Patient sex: F
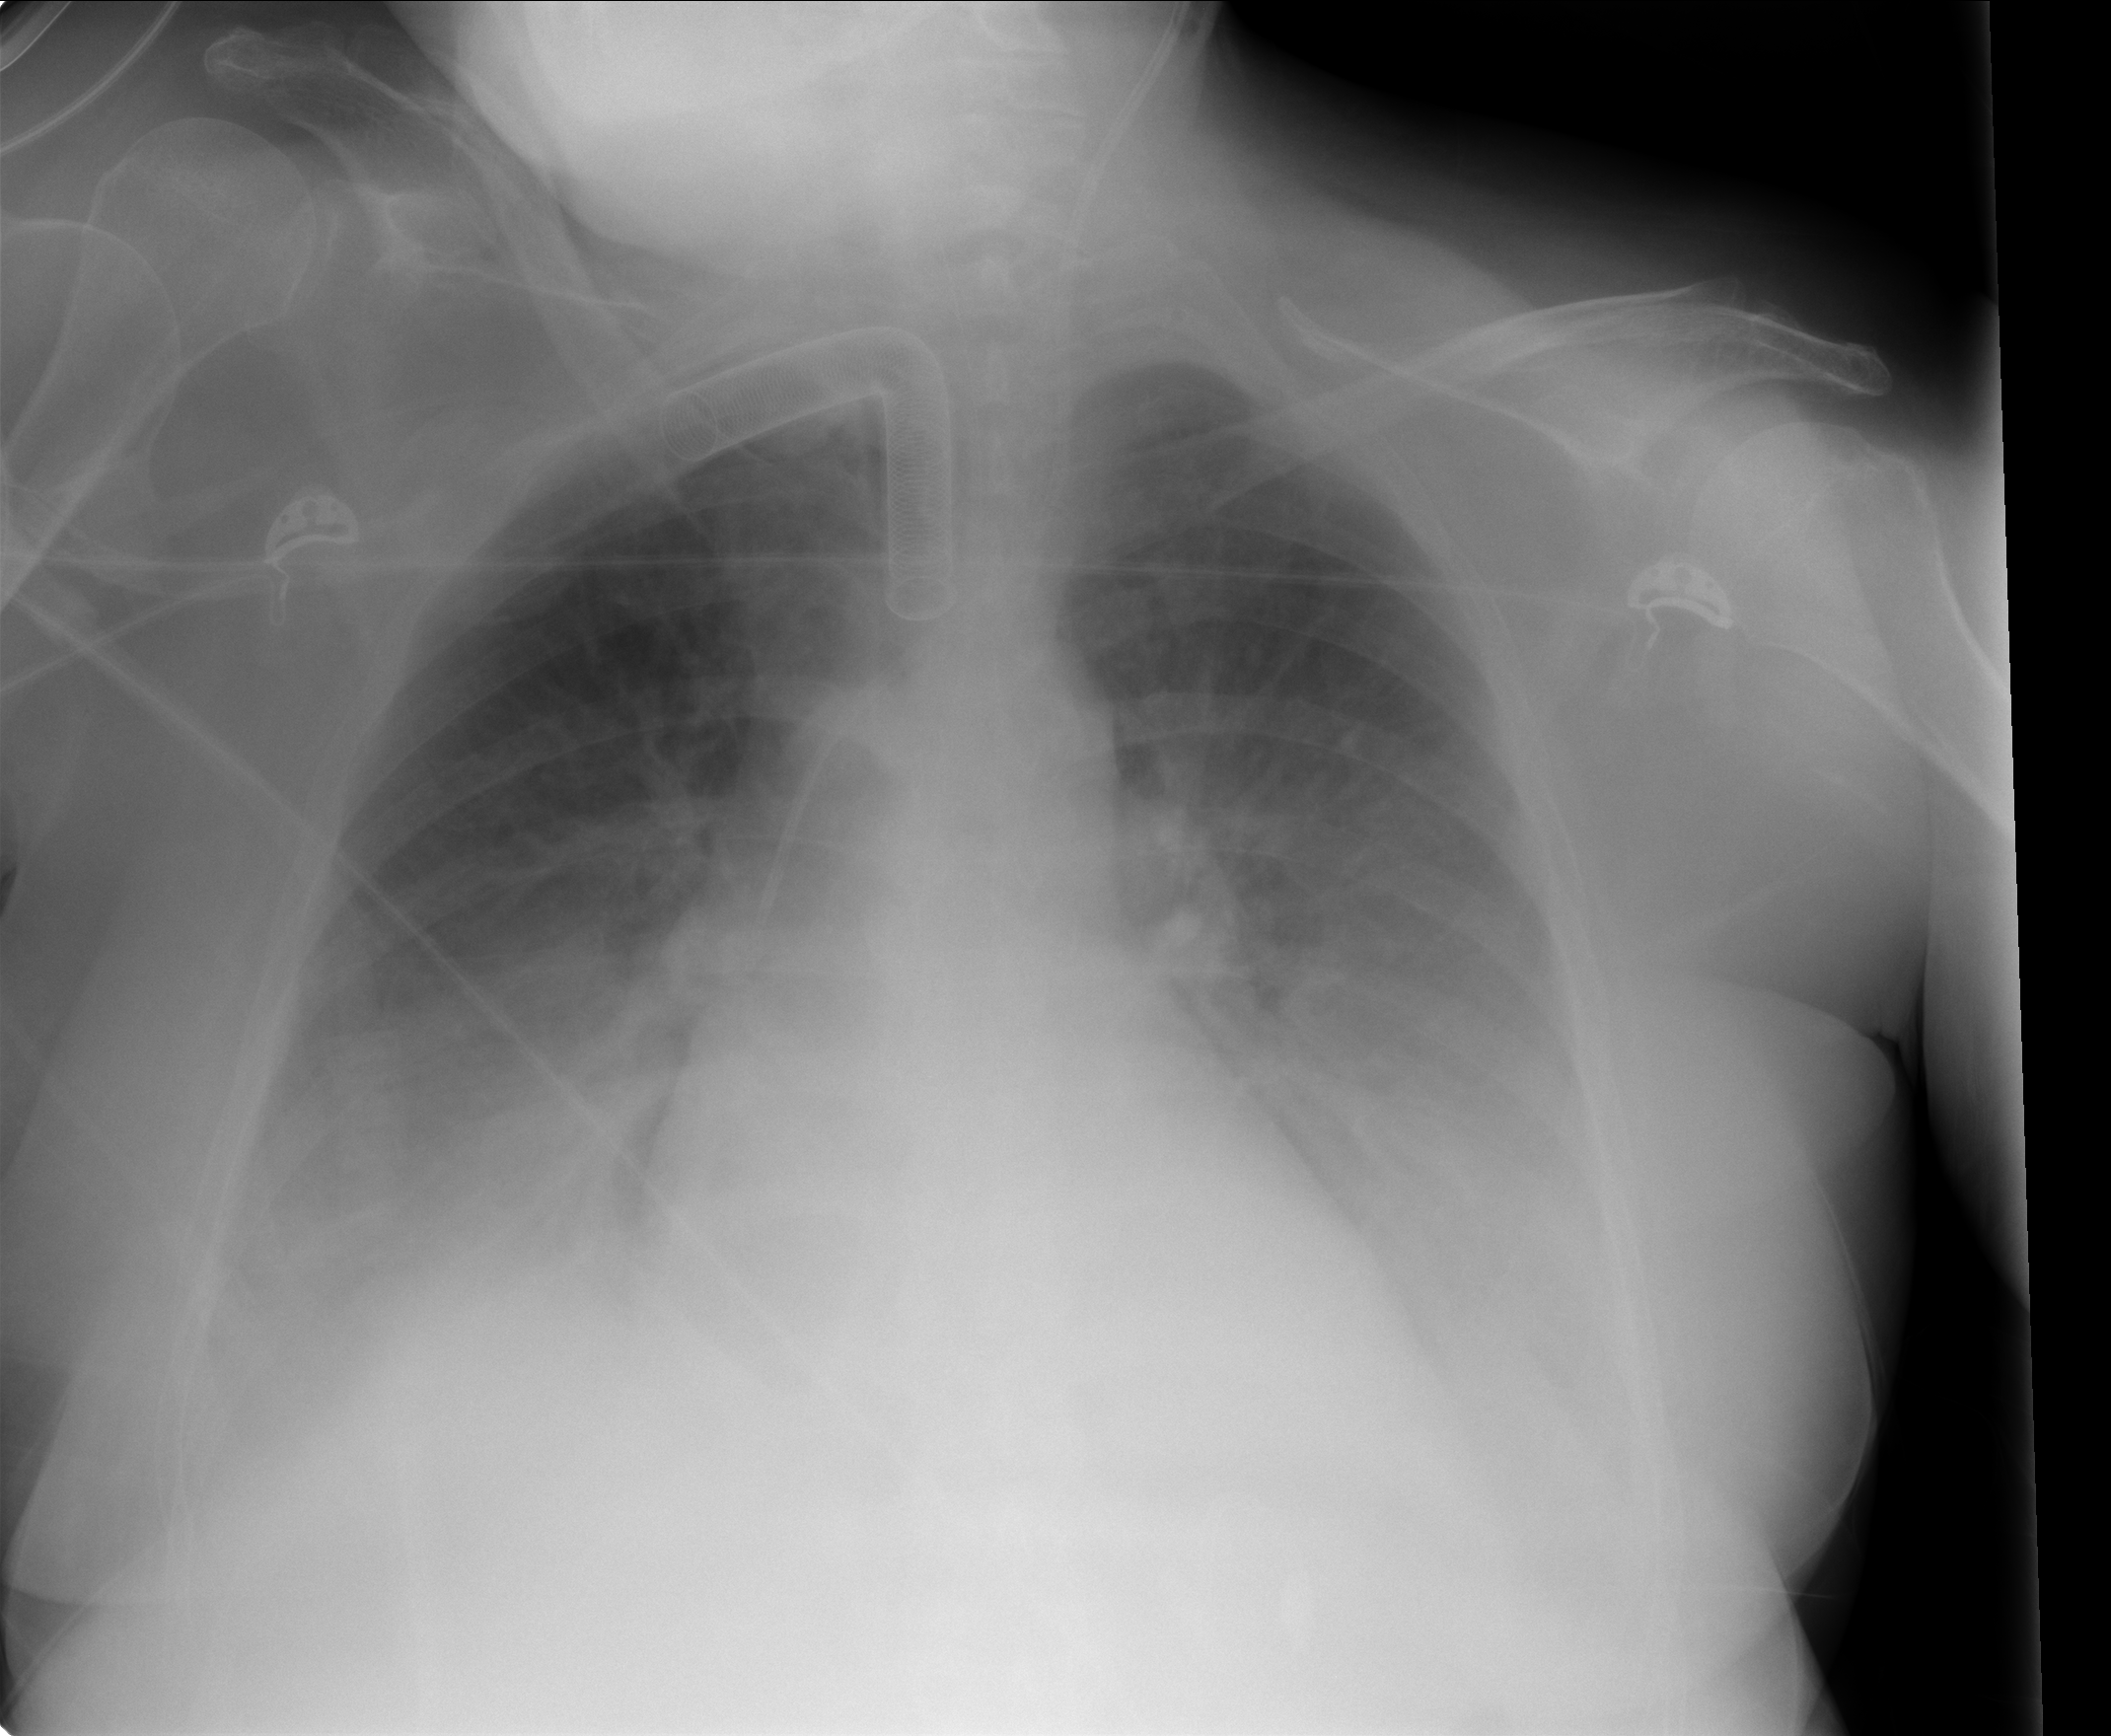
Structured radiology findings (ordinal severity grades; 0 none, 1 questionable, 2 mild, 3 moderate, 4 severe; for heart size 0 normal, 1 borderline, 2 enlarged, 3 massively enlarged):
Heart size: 1
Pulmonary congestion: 2
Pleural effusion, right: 3
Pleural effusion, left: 3
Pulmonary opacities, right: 0
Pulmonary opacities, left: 0
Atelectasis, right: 2
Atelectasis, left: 2